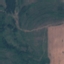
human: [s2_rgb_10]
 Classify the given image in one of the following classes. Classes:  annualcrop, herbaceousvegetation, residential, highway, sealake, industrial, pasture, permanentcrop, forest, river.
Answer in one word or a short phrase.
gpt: Pasture